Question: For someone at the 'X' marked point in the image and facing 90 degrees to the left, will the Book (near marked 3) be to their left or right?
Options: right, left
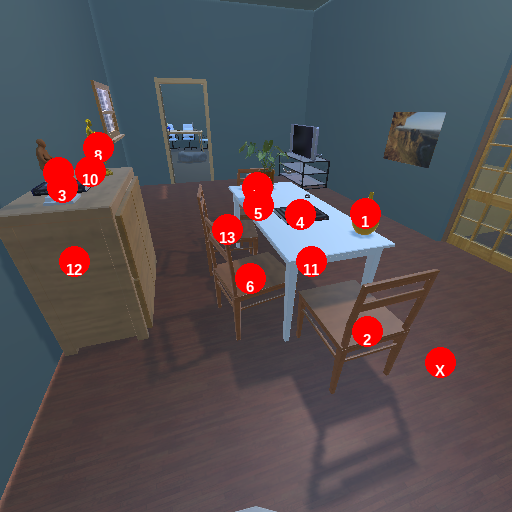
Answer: right